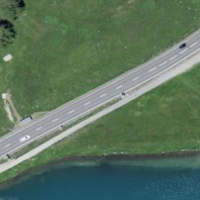
EUNIS habitat code: 26
Species observed at this site:
Cirsium arvense